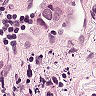
Metastatic tissue present: yes